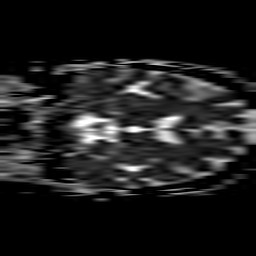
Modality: ADC
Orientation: coronal
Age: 54
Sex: female
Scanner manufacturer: philips
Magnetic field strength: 3 T
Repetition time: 3.084 s
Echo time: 0.076 s